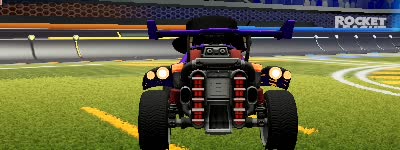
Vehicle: octane